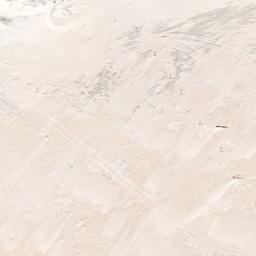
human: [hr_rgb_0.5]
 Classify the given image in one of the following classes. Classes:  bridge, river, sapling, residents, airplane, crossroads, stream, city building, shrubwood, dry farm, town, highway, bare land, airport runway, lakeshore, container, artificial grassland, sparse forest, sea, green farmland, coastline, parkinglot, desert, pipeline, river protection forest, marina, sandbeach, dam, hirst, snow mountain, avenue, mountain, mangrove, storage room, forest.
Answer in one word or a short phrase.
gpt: sandbeach